Question: I have a collection and Subcollection, .
I am using collectionGroup query, but don't know how to get subcollection's data.
Below is Screenshot and the code.

Below is my future function of getting Querysnapshot.
'''
Future<void> getCollectionData() async {
await FirebaseFirestore.instance
.collectionGroup('testsub')
.get()
.then((QuerySnapshot snapshot) {
final docs = snapshot.docs;
for (var data in docs) {
print(data.data()); // Output: {main1: it is main1, main2: it is main2}
}
});
}
'''
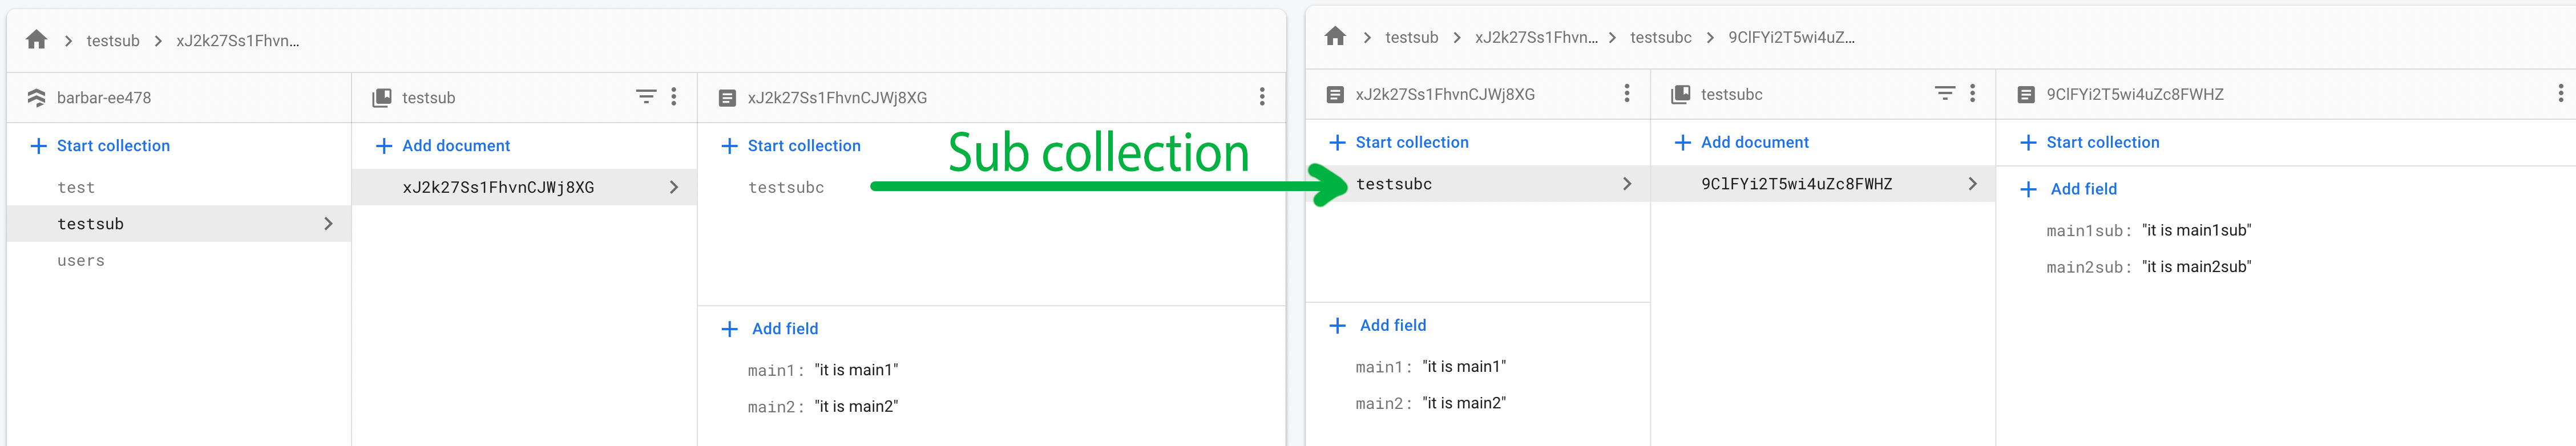
Answer: I just found the solution, The problem was, that I was trying to get collections of different names, which is not possible, instead, I was must set the same name of the collection and all nested subcollections. This is the way we can get all the data (docs) of nested collections.
<URL>
Function:
'''
Future<void> getCollectionData() async {
await FirebaseFirestore.instance
.collectionGroup('testsub')
.get()
.then((QuerySnapshot snapshot) {
final docs = snapshot.docs;
for (var data in docs) {
print(data.data());
print(data.reference);
}
});
}
'''
Output:
'''
flutter: {main1: aaaa, main2: ssdfad}
flutter: DocumentReference<Map<String, dynamic>>(testsub/oMpahbuUZJoHP9Z6yzbD)
flutter: {main1: it is main1, main2: it is main2}
flutter: DocumentReference<Map<String, dynamic>>(testsub/xJ2k27Ss1FhvnCJWj8XG)
flutter: {id: some id, name: ABC DAA}
flutter: DocumentReference<Map<String, dynamic>>(testsub/xJ2k27Ss1FhvnCJWj8XG/testsub/Cec5ZNTnq2ScI9I9T61k)
flutter: {id: EDsj8dZLKID3euB3V011, name: some data}
flutter: DocumentReference<Map<String, dynamic>>(testsub/xJ2k27Ss1FhvnCJWj8XG/testsub/EDsj8dZLKID3euB3V011)
'''